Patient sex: F
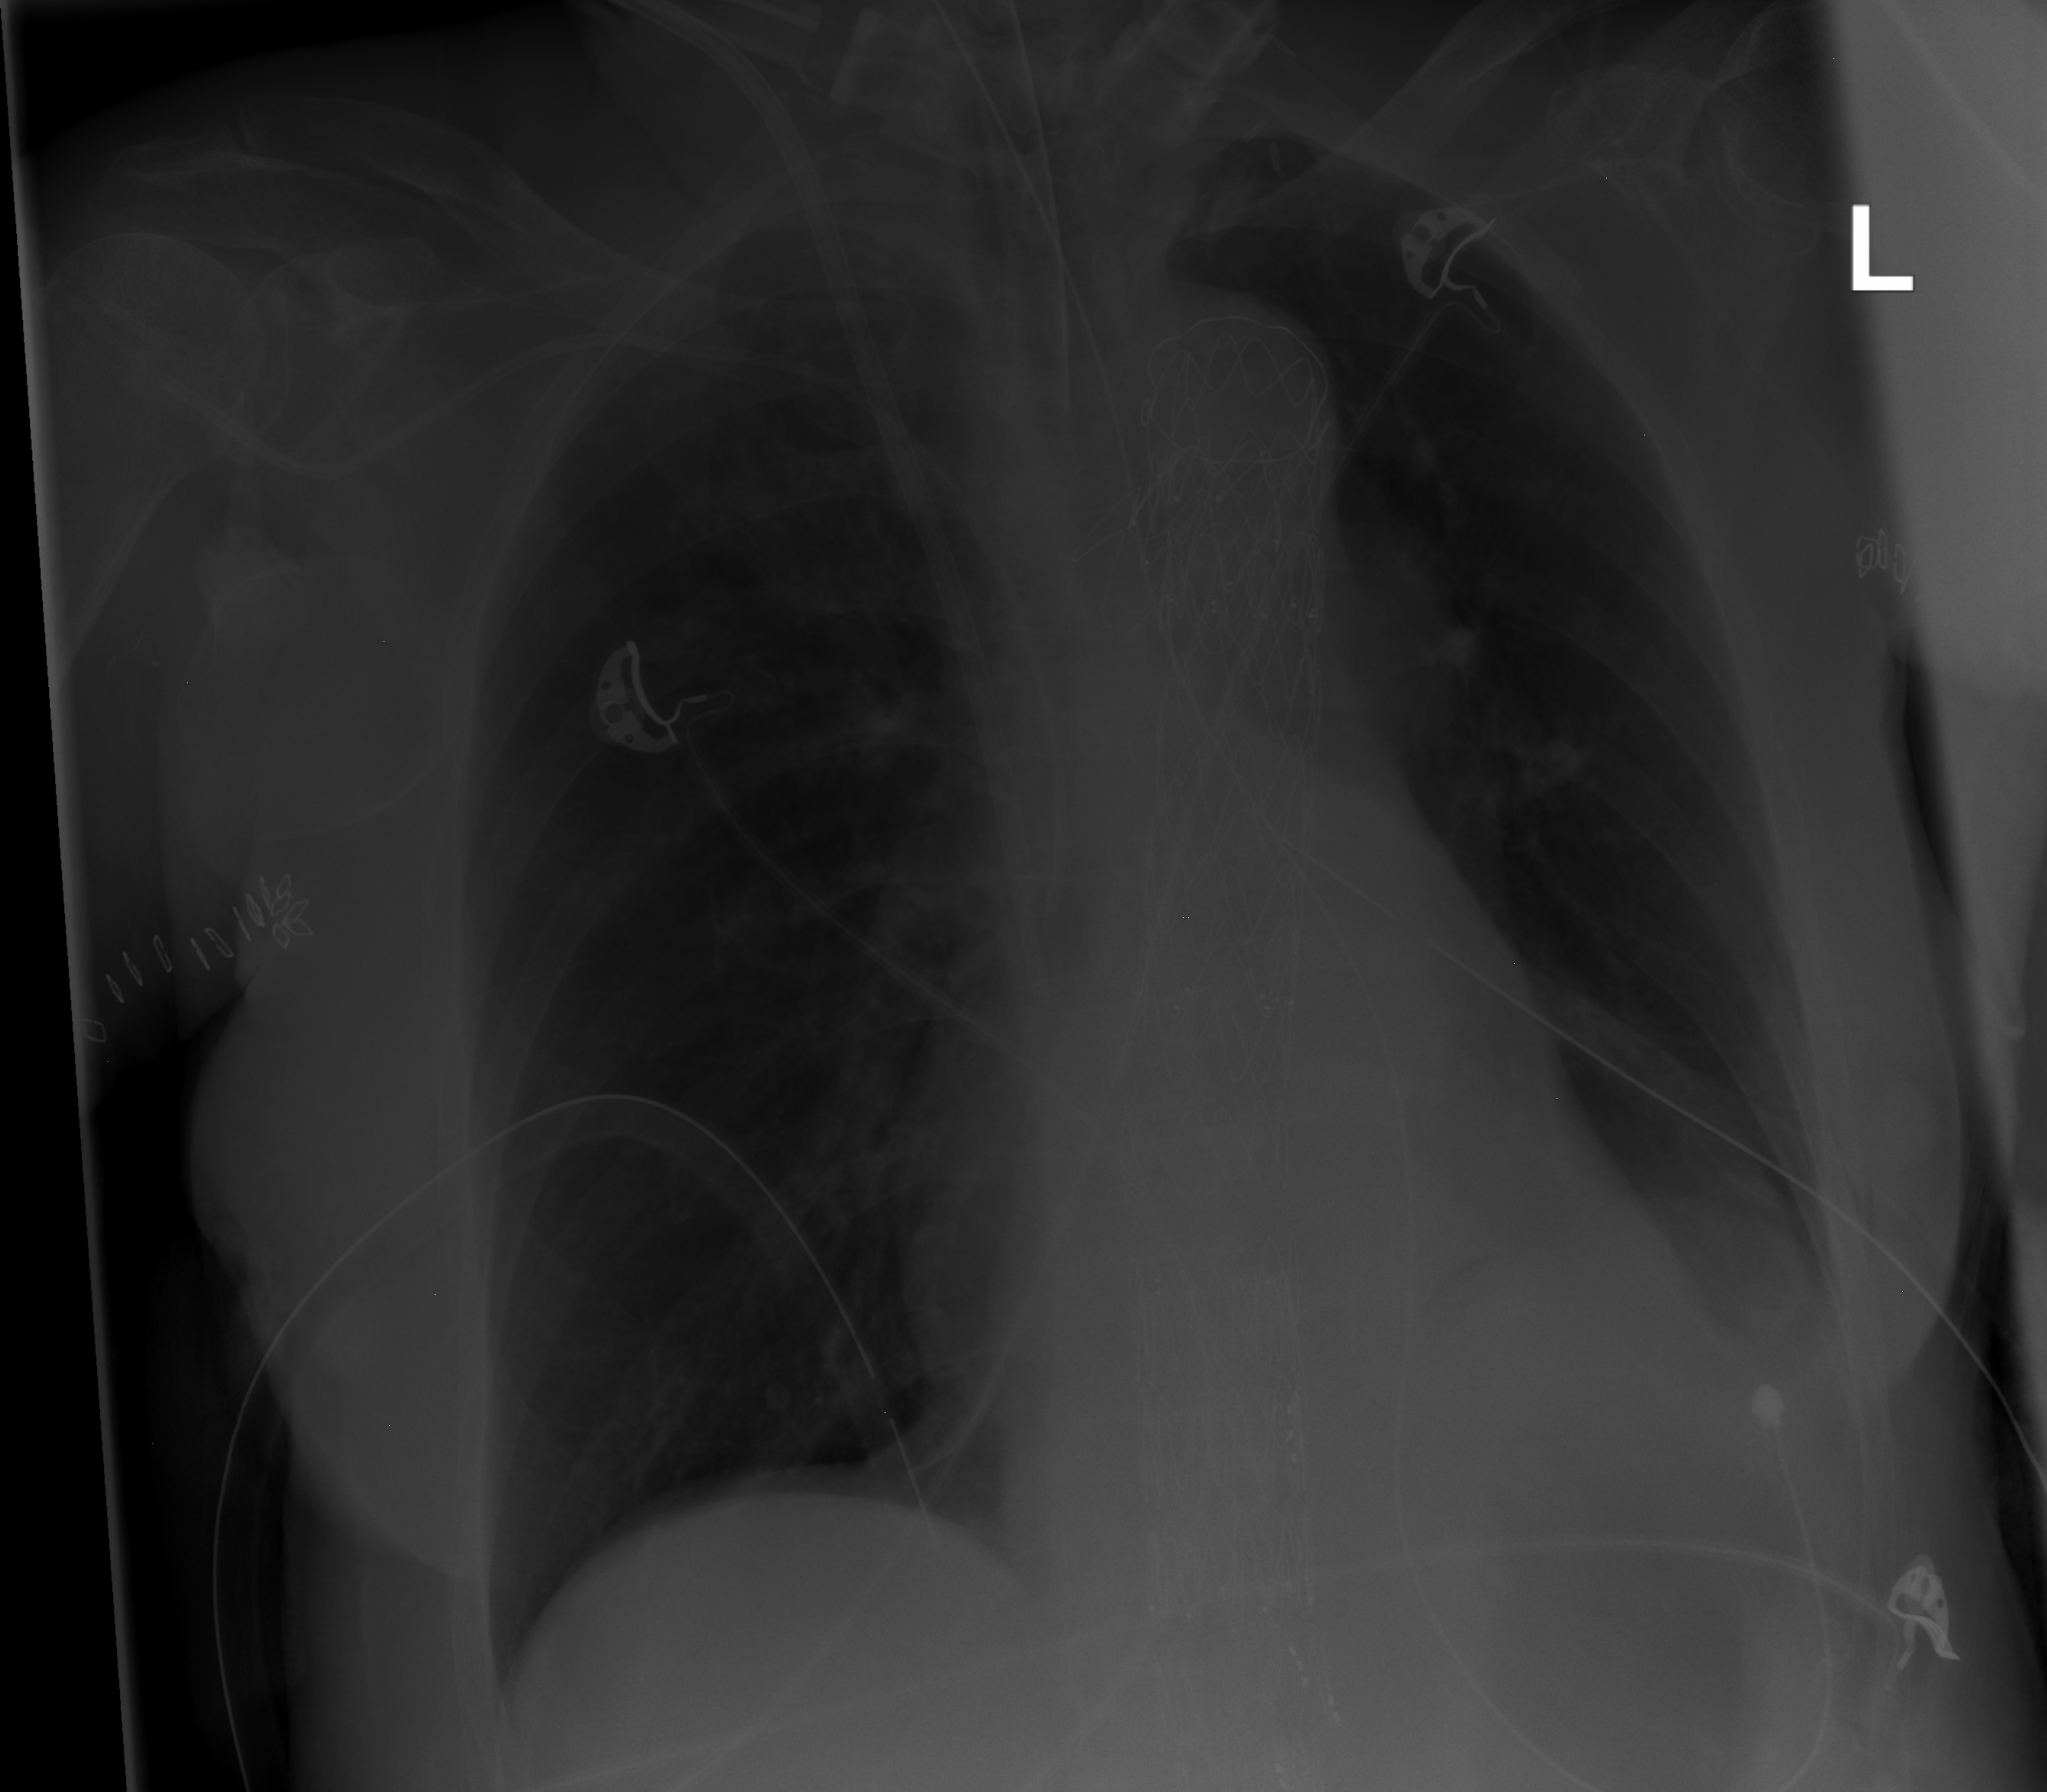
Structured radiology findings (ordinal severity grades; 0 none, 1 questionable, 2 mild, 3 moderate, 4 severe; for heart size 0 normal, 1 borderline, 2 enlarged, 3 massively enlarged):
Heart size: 1
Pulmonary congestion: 2
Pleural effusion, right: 0
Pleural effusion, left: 1
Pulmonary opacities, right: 0
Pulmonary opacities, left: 0
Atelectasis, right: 2
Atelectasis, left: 0